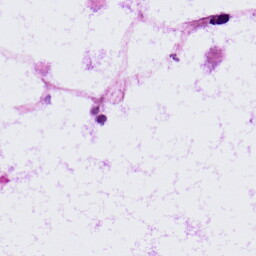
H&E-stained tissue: LymphNode